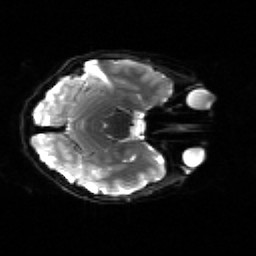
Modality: sbref
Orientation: axial
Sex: female
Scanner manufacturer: siemens
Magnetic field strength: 3 T
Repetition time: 5 s
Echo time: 0.071 s